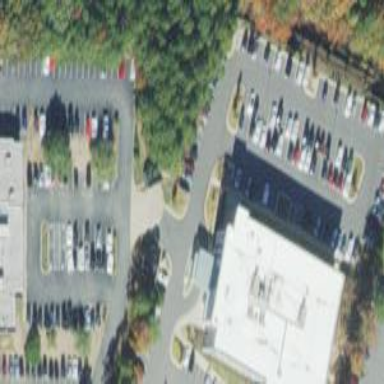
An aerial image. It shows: Clinic building offering healthcare services.